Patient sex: M
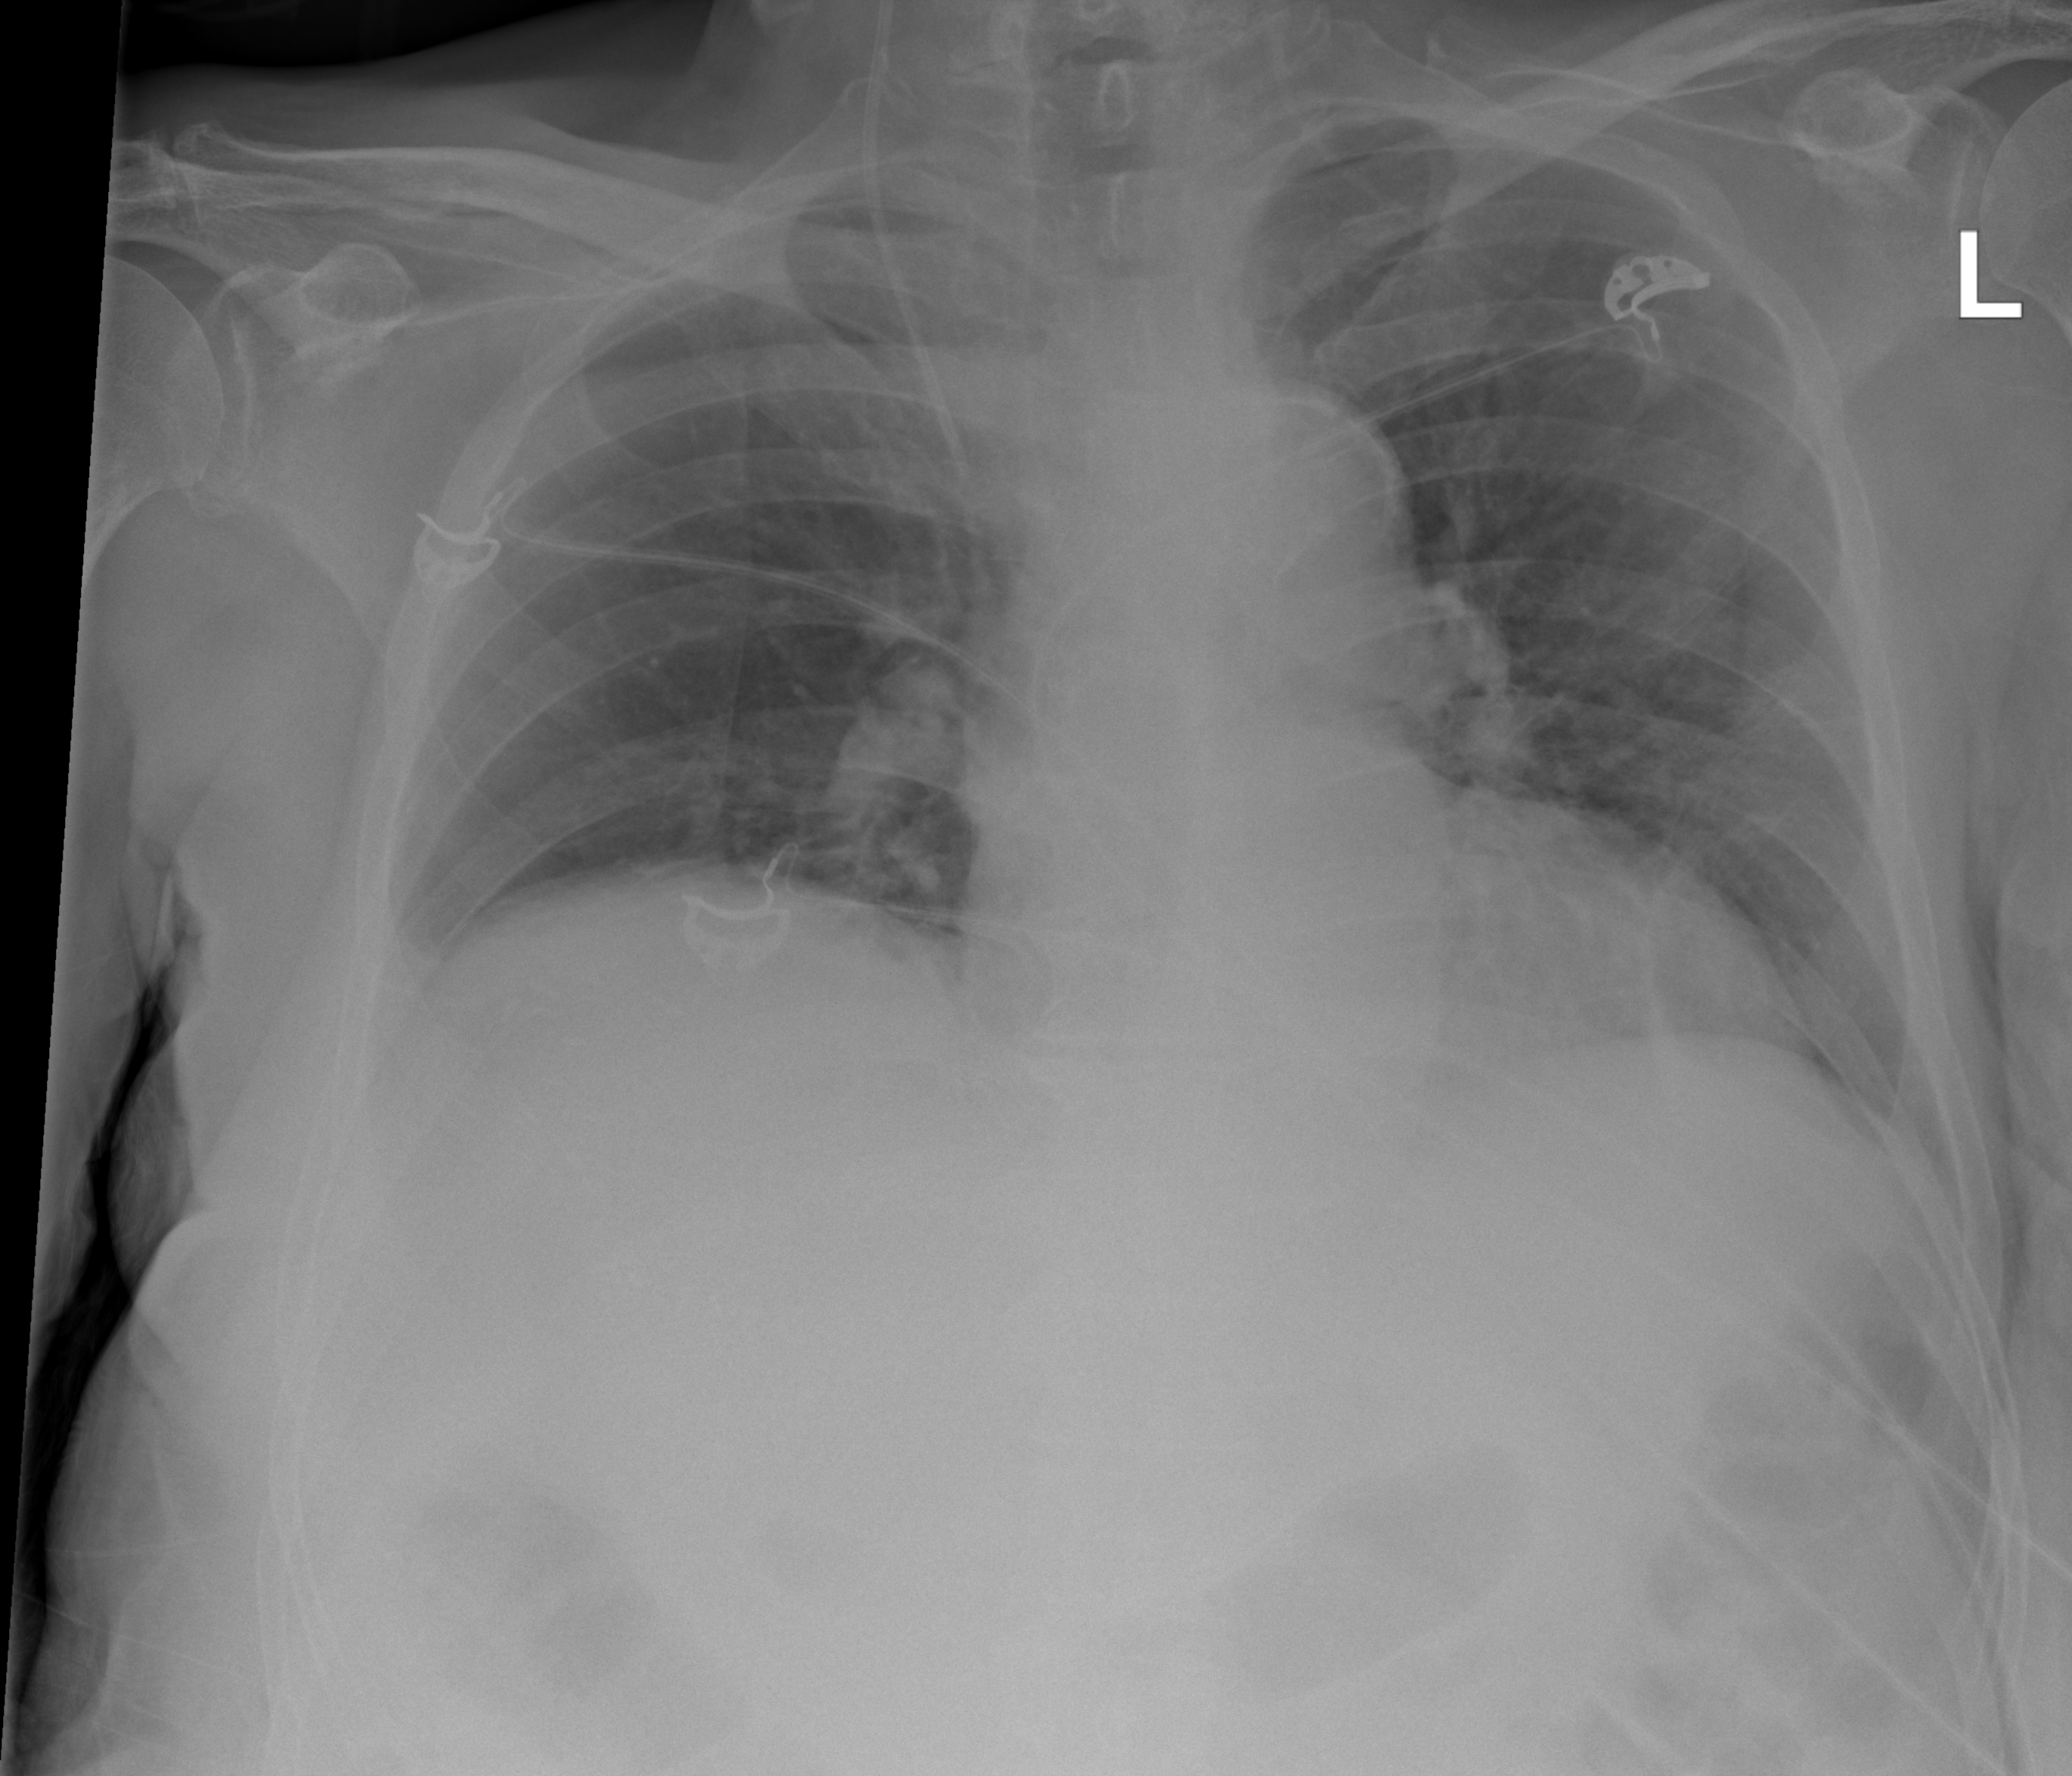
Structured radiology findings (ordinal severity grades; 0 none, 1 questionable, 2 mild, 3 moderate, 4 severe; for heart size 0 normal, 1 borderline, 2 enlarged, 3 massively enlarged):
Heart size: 1
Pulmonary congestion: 0
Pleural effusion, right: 1
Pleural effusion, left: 0
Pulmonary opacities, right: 0
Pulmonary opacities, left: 0
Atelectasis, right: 1
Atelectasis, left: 2